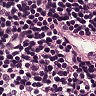
Metastatic tissue present: no